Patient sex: F
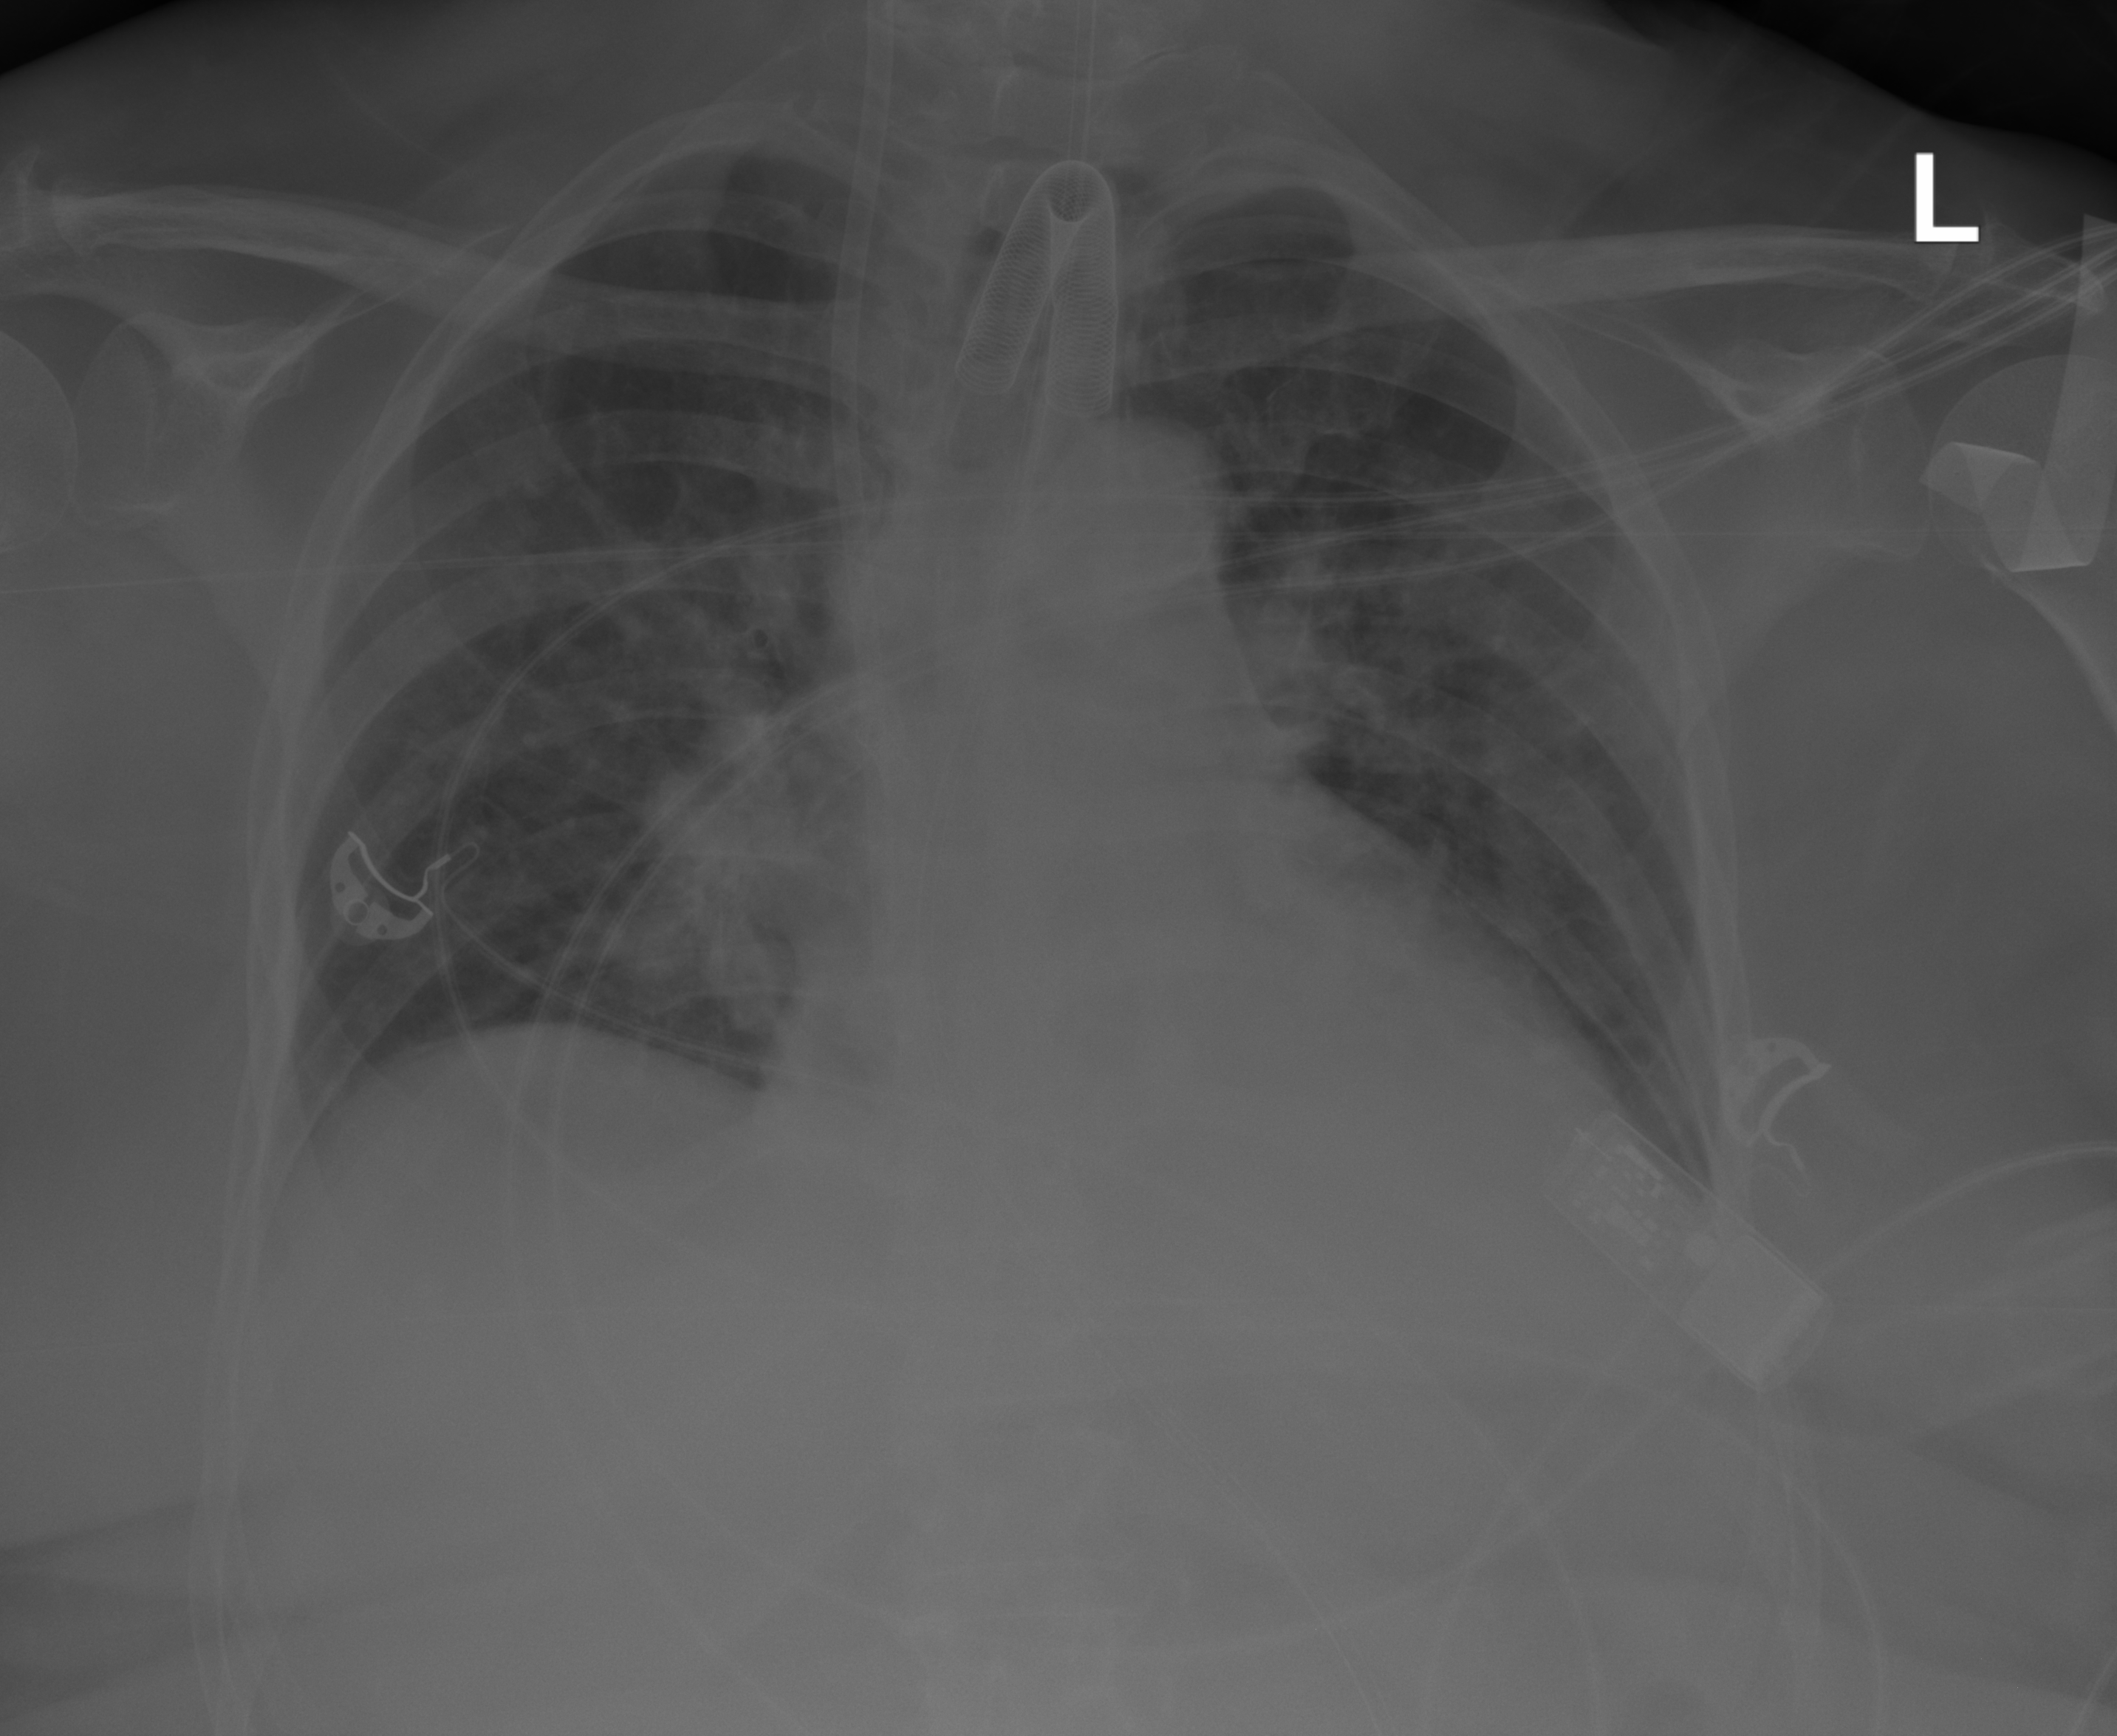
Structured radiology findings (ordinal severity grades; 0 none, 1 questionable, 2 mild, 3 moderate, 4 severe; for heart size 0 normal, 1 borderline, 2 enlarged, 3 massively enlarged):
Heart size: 2
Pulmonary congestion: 2
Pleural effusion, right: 0
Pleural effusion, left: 0
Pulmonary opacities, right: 2
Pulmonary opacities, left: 2
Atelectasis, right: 0
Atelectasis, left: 0